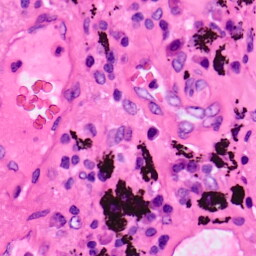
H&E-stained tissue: Lung